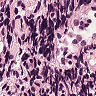
Metastatic tissue present: no